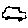
Label: car